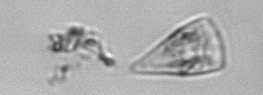
Label: Licmophora